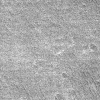
Atmospheric dust classification: not_dusty